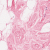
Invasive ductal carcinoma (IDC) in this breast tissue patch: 0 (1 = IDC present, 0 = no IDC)